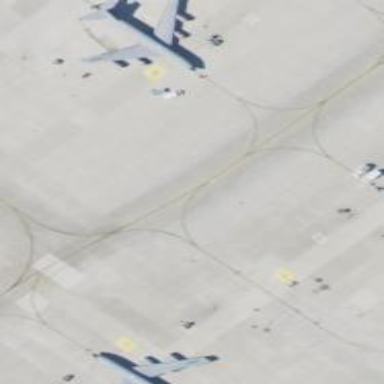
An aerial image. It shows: View of taxiway at the airport.